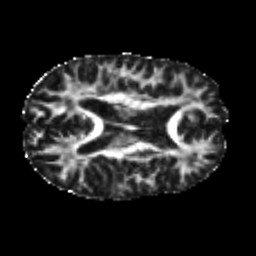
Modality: FA
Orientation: axial
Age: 25
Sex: male
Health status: healthy
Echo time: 0.074 s